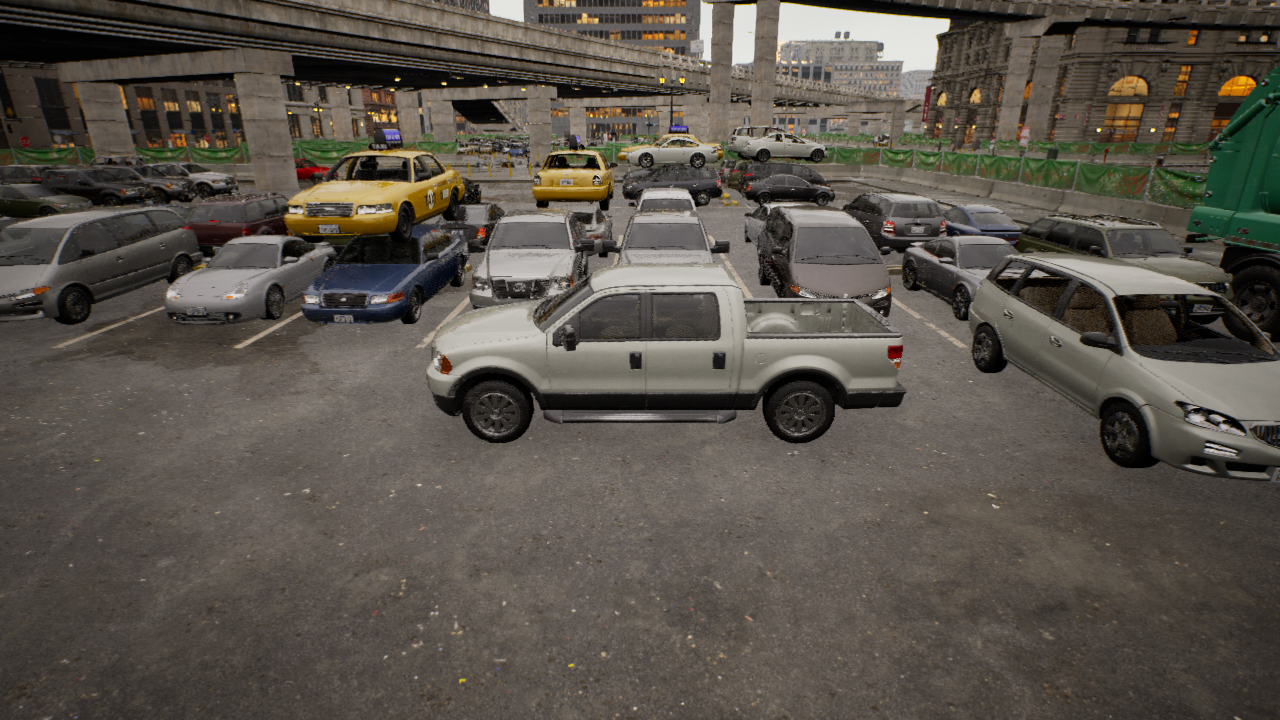
Venue: arterial
Lighting: golden hour
Vehicle rig: pickup